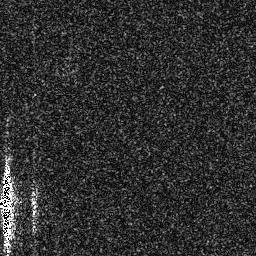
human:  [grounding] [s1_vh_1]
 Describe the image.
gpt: In the satellite image, there is  <ref>1 medium ship </ref> <box>[[0, 64, 7, 98, 0]]</box> located at bottom left.